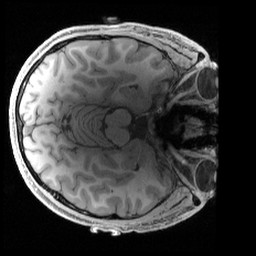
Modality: T1w
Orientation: axial
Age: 27
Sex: male
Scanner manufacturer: siemens
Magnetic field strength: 3 T
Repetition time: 2.4 s
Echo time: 0.00241 s